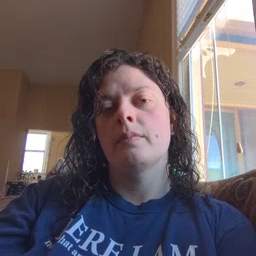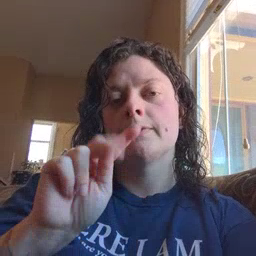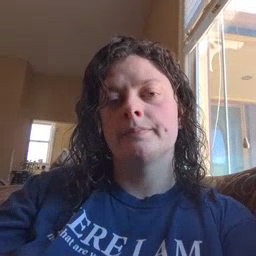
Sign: TV